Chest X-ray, AP view. Patient: 66 years old, sex F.
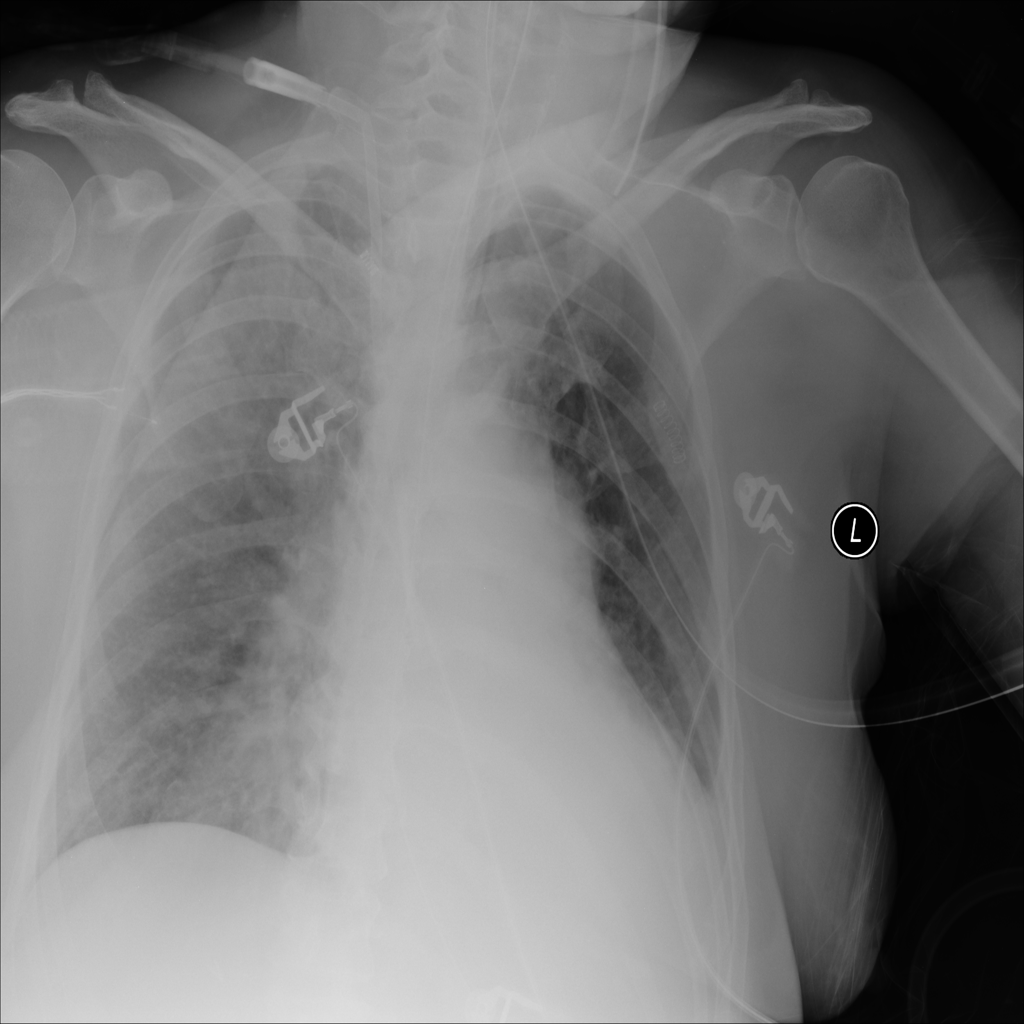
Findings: No Finding